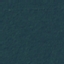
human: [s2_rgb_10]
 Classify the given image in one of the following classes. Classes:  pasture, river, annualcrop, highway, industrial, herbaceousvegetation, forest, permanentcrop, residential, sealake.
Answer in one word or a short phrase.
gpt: Forest